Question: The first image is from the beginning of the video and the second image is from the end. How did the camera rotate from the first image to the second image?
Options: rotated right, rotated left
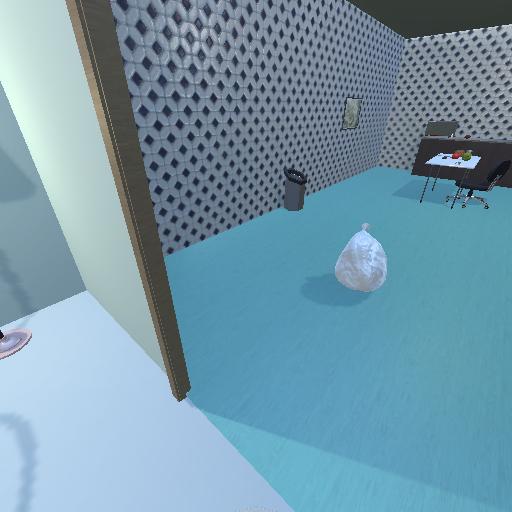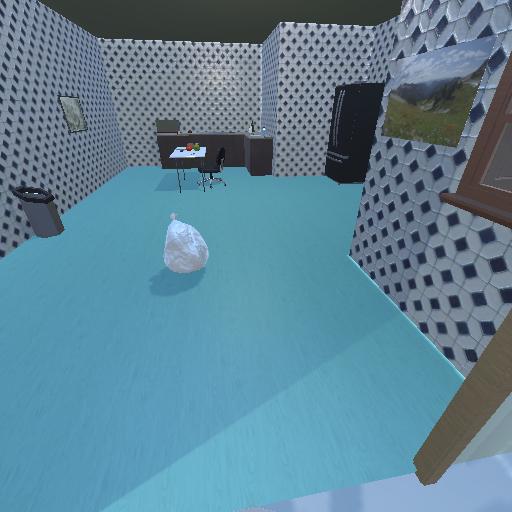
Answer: rotated right